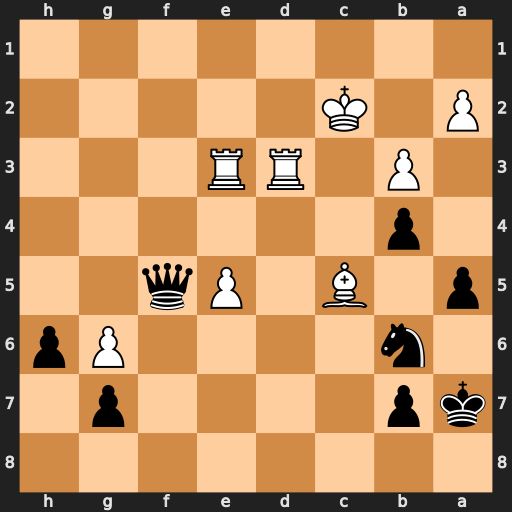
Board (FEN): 8/kp4p1/1n4Pp/p1B1Pq2/1p6/1P1RR3/P1K5/8
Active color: b
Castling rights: -
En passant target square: -
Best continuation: Qc8 e6 Qxc5+